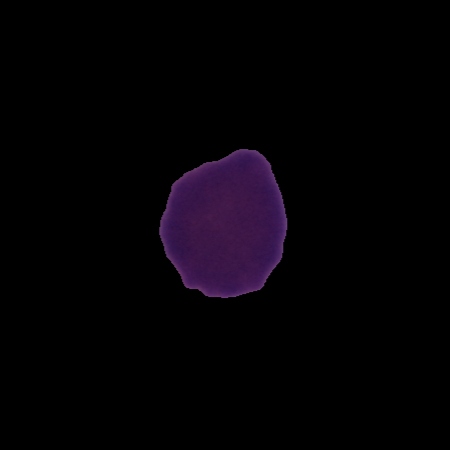
Label: cancer